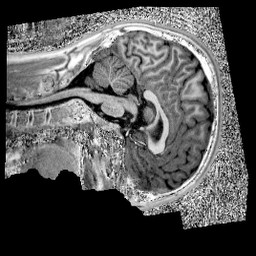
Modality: UNIT1
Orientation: sagittal
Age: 12
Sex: male
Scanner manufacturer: siemens
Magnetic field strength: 3 T
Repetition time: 4 s
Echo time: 0.00303 s